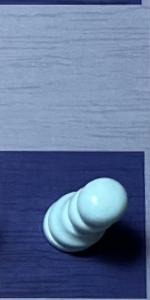
Label: Pawn_White